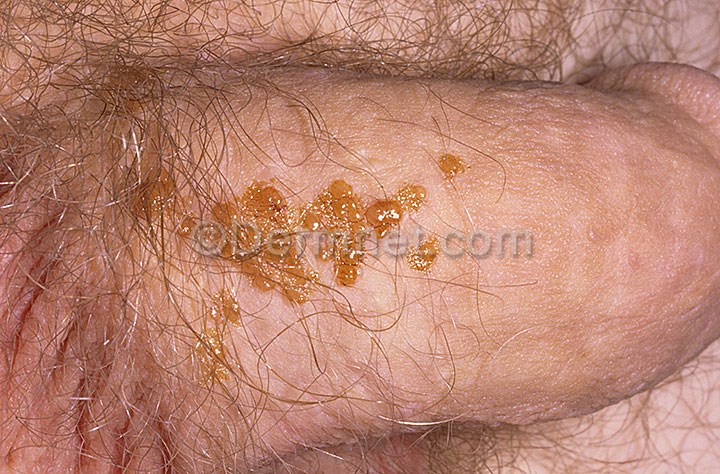
Disease: Herpes HPV and other STDs Photos